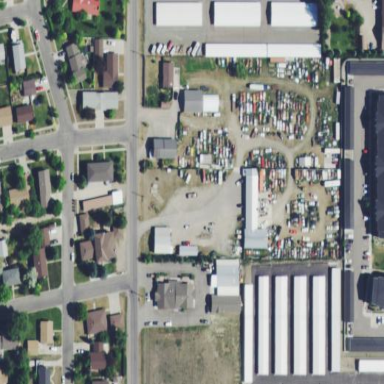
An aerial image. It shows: Scrap yard situated in industrial area.